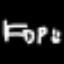
Label: frog